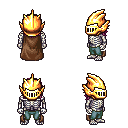
a pixel art fantasy rpg character, male body template, skeleton, brown cape, teal pants, pink long bangs hairstyle, gold helm, four views (front, back, left, right), 2x2 character sprite sheet, small pixel art, hard edges, no anti-aliasing